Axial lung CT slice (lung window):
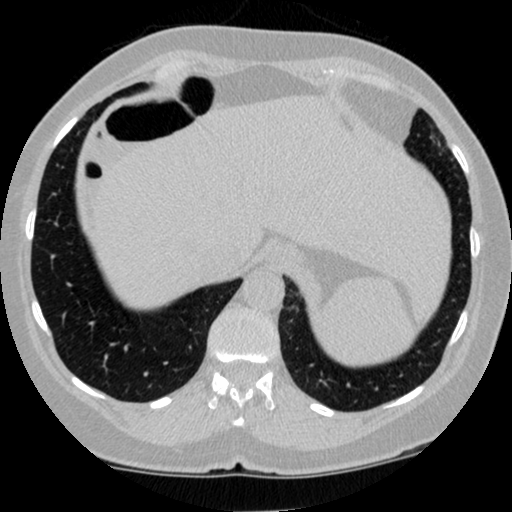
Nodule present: no